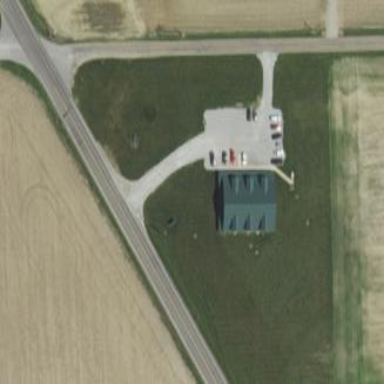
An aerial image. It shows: Veterinary facility.